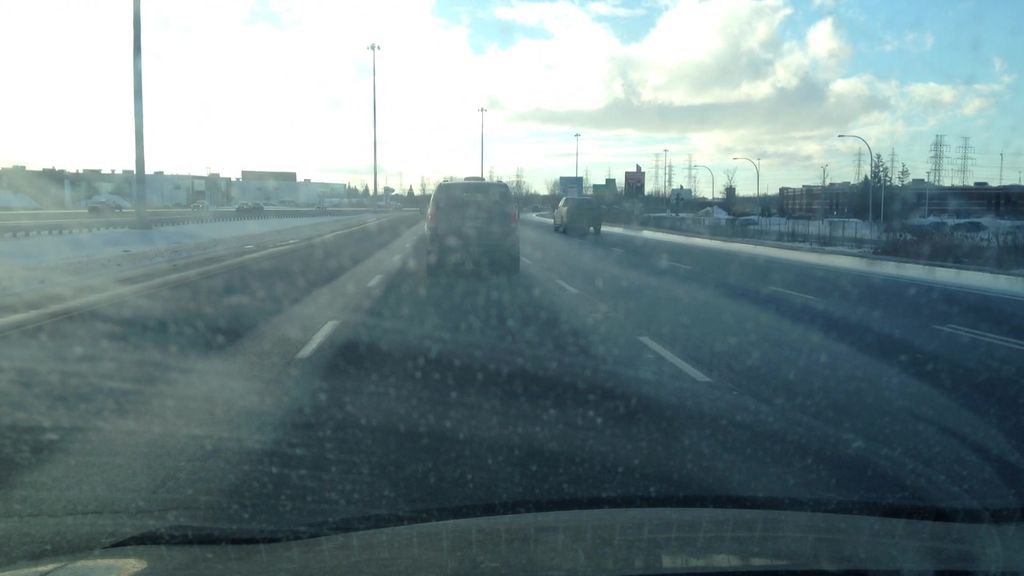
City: montreal